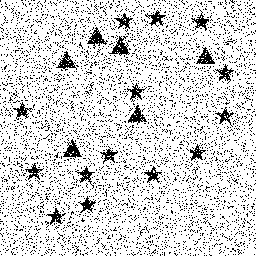
Squares: 0
Triangles: 6
Stars: 14
Total shapes: 20